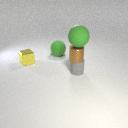
small gray rubber cylinder below small brown metal cylinder